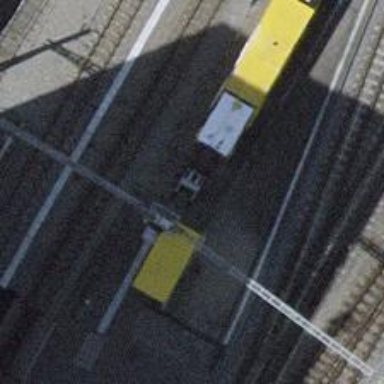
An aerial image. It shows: Railway buffer stop.